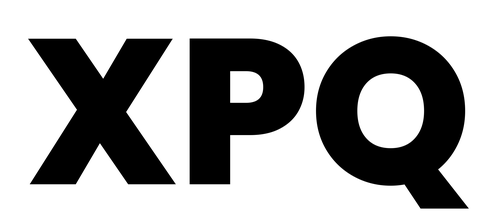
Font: Poppins-ExtraBold